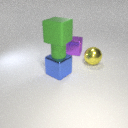
large blue metal cube in front of large yellow metal sphere